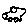
Label: car